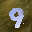
Label: 9